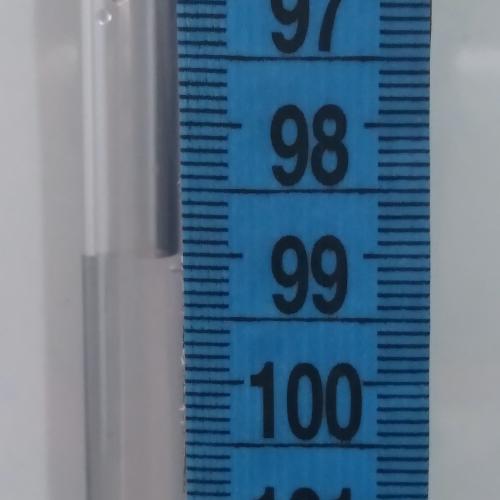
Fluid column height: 99.0 cm